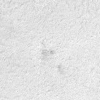
Atmospheric dust classification: not_dusty